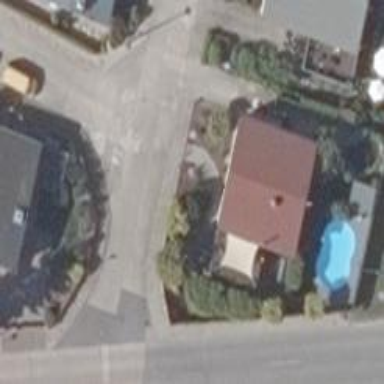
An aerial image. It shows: Residential road with concrete plates as the surface. There are sidewalks on both sides.